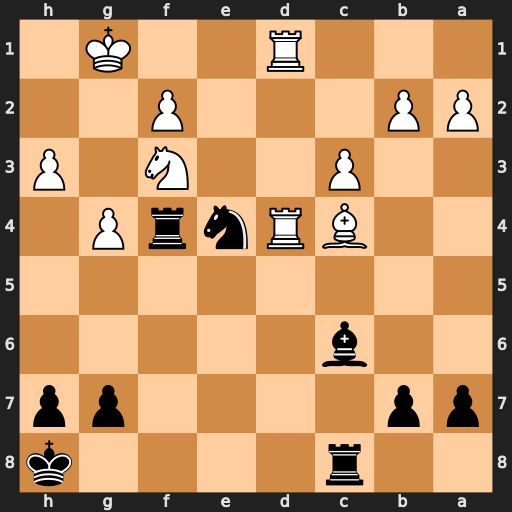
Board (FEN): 2r4k/pp4pp/2b5/8/2BRnrP1/2P2N1P/PP3P2/3R2K1
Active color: b
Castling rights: -
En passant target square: -
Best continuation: Rxf3 Rd8+ Rf8 Rxc8 Rxc8